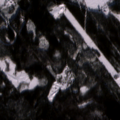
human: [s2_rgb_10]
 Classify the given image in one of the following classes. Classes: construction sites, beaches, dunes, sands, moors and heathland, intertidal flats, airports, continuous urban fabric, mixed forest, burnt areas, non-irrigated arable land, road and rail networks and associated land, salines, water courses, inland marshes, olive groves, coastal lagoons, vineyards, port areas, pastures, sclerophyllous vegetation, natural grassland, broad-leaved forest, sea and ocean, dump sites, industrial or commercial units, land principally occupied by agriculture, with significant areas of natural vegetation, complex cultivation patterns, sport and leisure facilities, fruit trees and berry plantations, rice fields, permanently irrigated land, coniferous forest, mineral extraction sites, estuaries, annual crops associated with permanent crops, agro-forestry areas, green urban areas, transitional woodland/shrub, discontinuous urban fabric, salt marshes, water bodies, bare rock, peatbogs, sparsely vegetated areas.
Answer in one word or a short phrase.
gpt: land principally occupied by agriculture, with significant areas of natural vegetation, coniferous forest, mixed forest